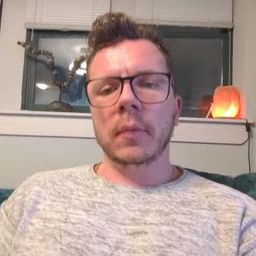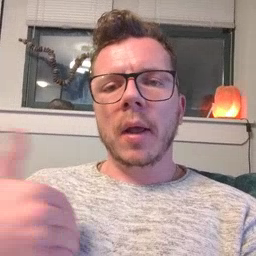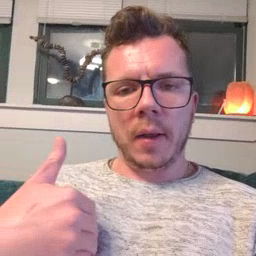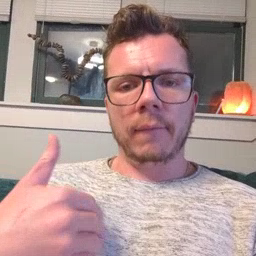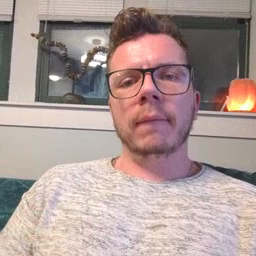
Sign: have